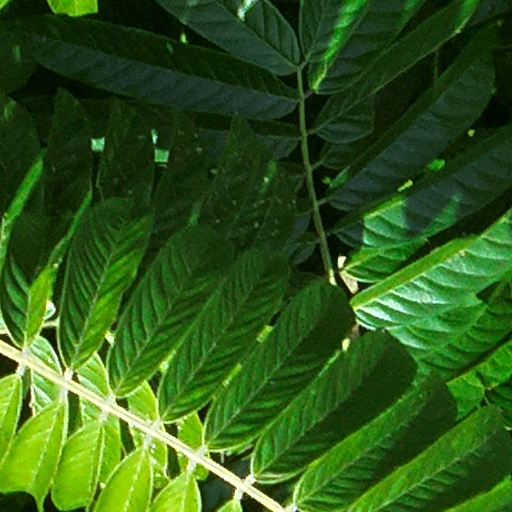
Species: Tachigali panamensis
GBIF accepted scientific name: Tachigali panamensis
Crown area (m\u00b2): 228.277